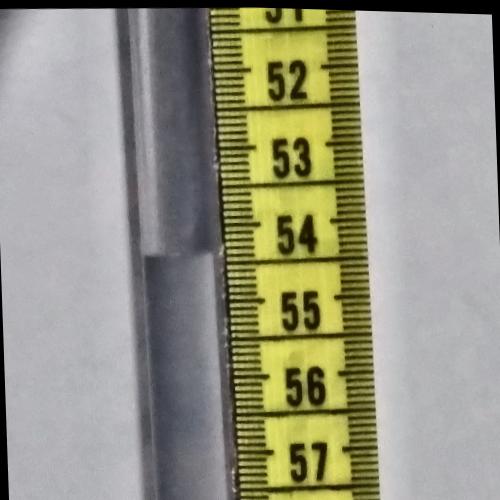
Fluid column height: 54.3 cm